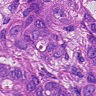
Metastatic tissue present: yes